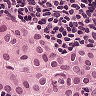
Metastatic tissue present: yes